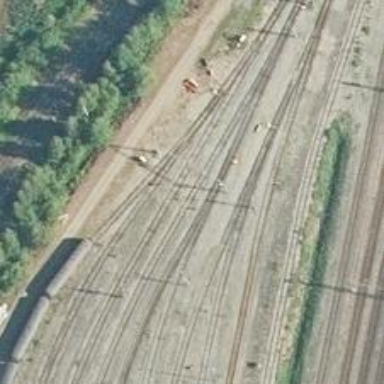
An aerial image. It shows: Railway signal.